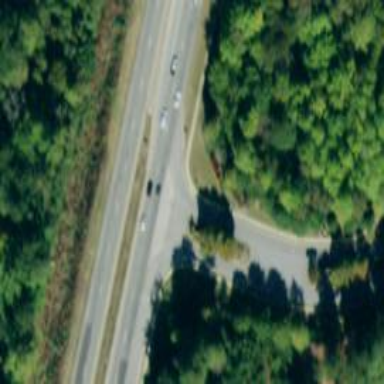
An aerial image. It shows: Trunk link highway.